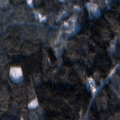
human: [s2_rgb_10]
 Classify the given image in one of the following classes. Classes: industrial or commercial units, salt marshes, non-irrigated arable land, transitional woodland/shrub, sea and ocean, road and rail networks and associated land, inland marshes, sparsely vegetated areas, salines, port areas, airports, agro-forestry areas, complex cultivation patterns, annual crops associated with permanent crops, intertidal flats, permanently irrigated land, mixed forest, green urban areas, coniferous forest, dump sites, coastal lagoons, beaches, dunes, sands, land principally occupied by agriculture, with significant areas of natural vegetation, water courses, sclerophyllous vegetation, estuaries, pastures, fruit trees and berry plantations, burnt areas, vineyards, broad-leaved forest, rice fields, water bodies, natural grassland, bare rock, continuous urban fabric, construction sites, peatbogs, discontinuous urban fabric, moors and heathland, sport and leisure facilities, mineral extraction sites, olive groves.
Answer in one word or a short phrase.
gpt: broad-leaved forest, coniferous forest, mixed forest, transitional woodland/shrub